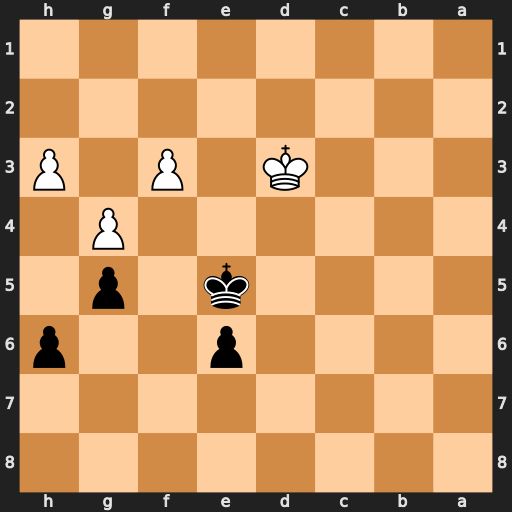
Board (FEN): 8/8/4p2p/4k1p1/6P1/3K1P1P/8/8
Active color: b
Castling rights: -
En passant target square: -
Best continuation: Kf4 Ke2 Kg3 Ke3 e5 Ke2 Kg2